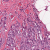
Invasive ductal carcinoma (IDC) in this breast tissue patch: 1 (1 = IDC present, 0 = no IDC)